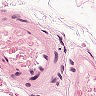
Metastatic tissue present: no